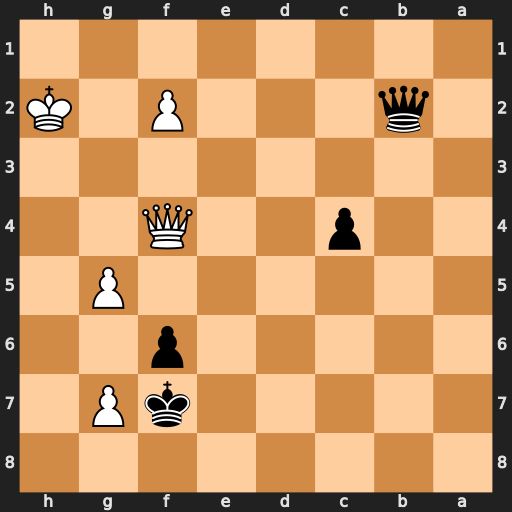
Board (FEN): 8/5kP1/5p2/6P1/2p2Q2/8/1q3P1K/8
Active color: b
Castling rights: -
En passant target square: -
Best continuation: Qe5 Kg3 c3 gxf6 Qxf4+ Kxf4 c2